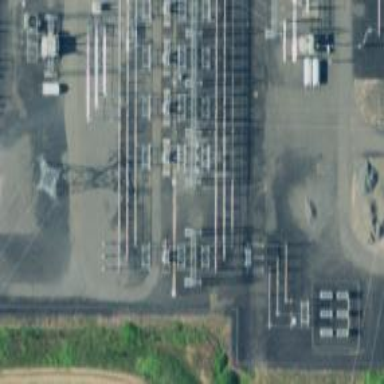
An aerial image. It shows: Outdoor switch for power.